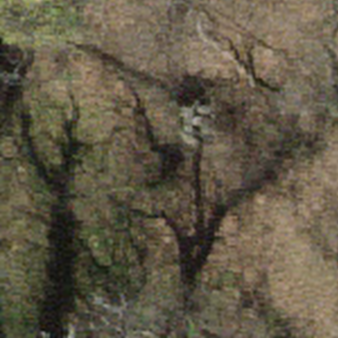
Label: other